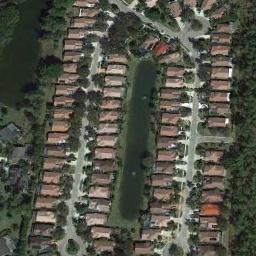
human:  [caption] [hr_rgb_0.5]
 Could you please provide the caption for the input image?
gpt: There are trees all around the house .

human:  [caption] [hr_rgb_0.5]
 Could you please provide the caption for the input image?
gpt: The dense residential is on the grass next to some trees and lakes .

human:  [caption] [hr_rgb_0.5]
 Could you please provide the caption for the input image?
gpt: A dense residential area has two lakes, Lots of trees and houses arranged neatly while a lake is surrounded by houses .

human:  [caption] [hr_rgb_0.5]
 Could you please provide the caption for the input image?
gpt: In densely populated areas there are many roads and trees and circularly arranged houses around a lake .

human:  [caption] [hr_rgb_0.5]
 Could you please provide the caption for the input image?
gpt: There are many brown buildings arranged neatly on dense residential area .